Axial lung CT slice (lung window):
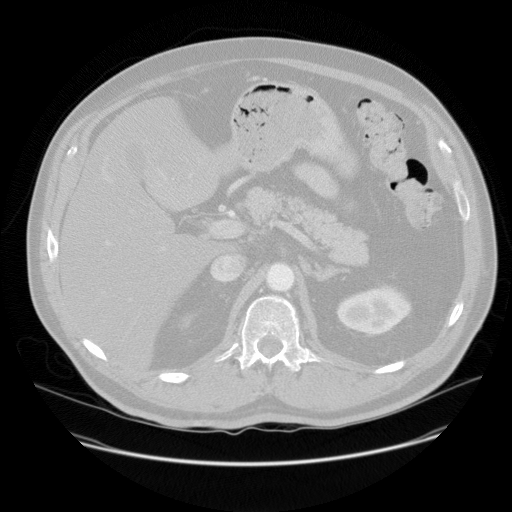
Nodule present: no